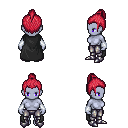
a pixel art fantasy rpg character, female body template, dark elf, purple skin, black cape, metal pants, ruby red short topknot hairstyle, white cloth bracers, metal boots, four views (front, back, left, right), 2x2 character sprite sheet, small pixel art, hard edges, no anti-aliasing